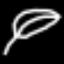
Label: leaf